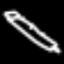
Label: pencil